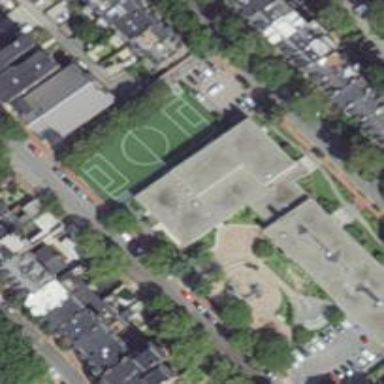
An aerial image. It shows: School.